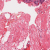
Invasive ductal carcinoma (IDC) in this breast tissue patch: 0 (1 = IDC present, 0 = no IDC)